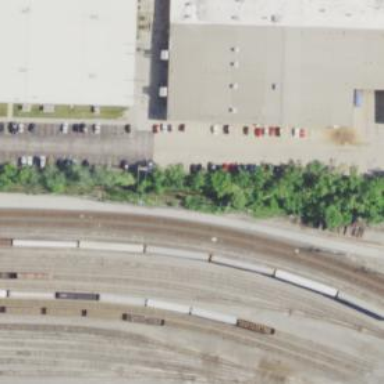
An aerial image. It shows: Railway yard in service.